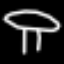
Label: mushroom